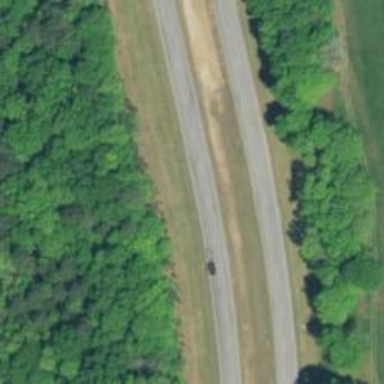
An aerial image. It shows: Asphalt trunk highway.